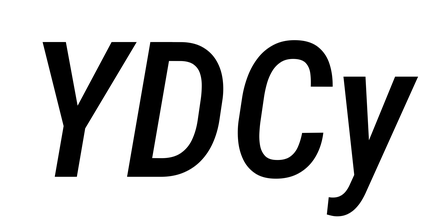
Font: Roboto-Italic_Condensed_Medium_Italic